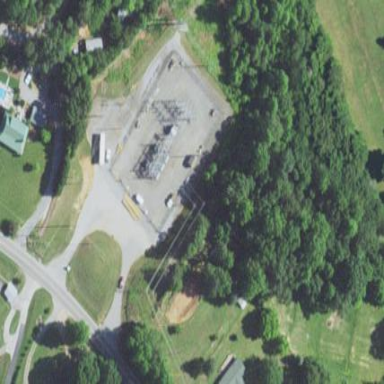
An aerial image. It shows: Distribution level power substation surrounded by fence.